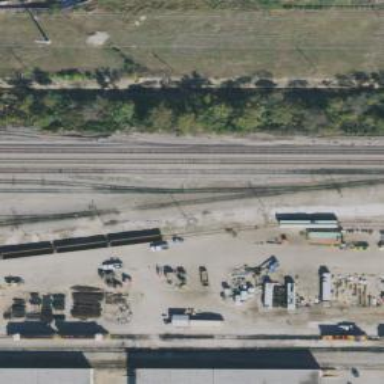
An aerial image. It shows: Railway yard in service.